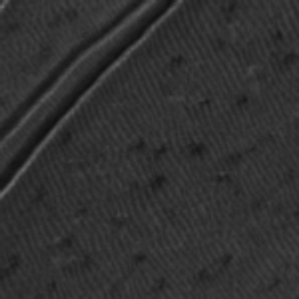
Label: frost